Question: I'm stuck at a problem which I need help with:
I have simple table like below,

I want the 'SKU A''s INV field value to remain and update other 'SKU's with %20 of 'SKU A''s 'INV' value where 'XREF' field equals to 'SKU A''s 'XREF'.
Can somebody assist on how to write a SQL query for this logic?
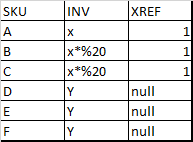
Answer: This is a wild guess.
I think that your sample data is not relevant. I understand that you want an update query to :
- 'SKU = 'A''- 'INV''INV''SKU = 'A'''XREF'
Here is a query for that :
Please note that with this technique, records that can not be joined will not be updated (ie, if 'XREF' is null or does not relate to a row where 'SKU = 'A'').